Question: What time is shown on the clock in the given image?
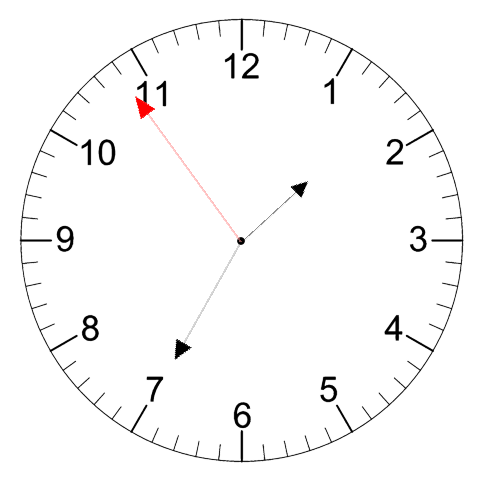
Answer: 01:34:54